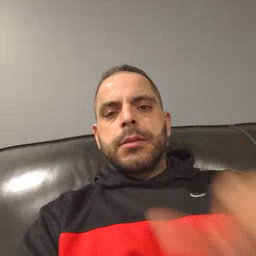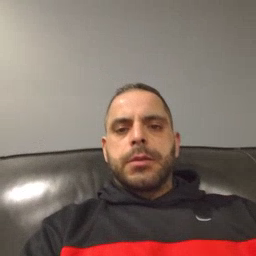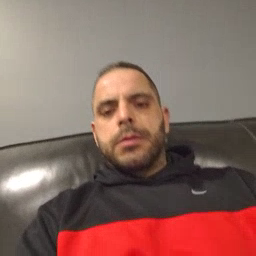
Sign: any